Question: The code given below is supposed to plot 2 arcs and then delete an arc.
'''
import numpy as np
from matplotlib import patches
import matplotlib.pyplot as plt
import math
import matplotlib
xcenter=300
ycenter=300
angle=0
k=0
p=[100,155]
theta=[<PHONE>, <PHONE>]
fig=plt.figure()
ax=fig.add_subplot(111, aspect='equal')
plt.axis([0,600,0,600])
ax.grid('on')
plt.ion()
#plt.ion()
S=2
num_ellipse=[]
while k<S:
if k==0:
e=patches.Arc((xcenter, ycenter), p[k], p[k], 0.0, 0, theta[k]*(180/math.pi))
ax.add_patch(e)
num_ellipse.append(e)
plt.show()
elif k!=0 and k<S-1:
e=patches.Arc((xcenter, ycenter), p[k], p[k], 0.0, theta[k-1]*(180/math.pi), theta[k]*(180/math.pi))
ax.add_patch(e)
num_ellipse.append(e)
elif k==S-1:
e=patches.Arc((xcenter, ycenter), p[k], p[k], 0.0, theta[k-1]*(180/math.pi), (2*math.pi/3)*(180/math.pi))
ax.add_patch(e)
num_ellipse.append(e)
k=k+1
print num_ellipse
num_ellipse.remove(num_ellipse[0])
print num_ellipse
ax.add_patch(num_ellipse[0])
plt.show(block="True")
'''
On running it produces the following output:

The problem here is that it is supposed to delete the first arc but it is not doing so. Where am I going wrong?
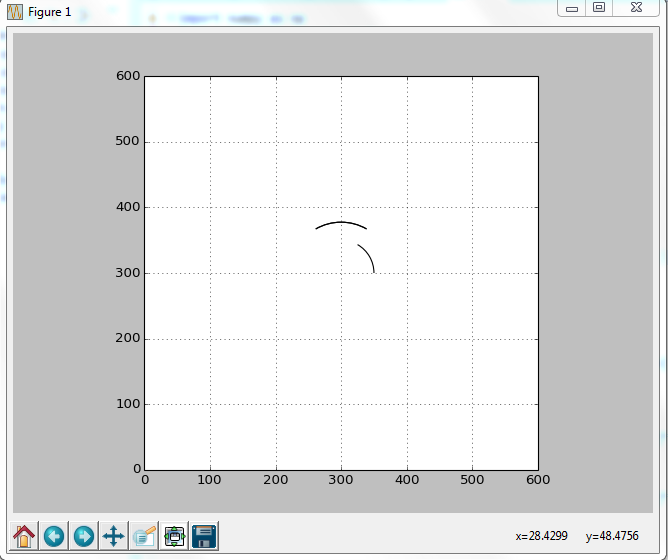
Answer: Removing it from the list, does not remove it from the axis. You need to call '.remove' on the arc object. <URL>
'num_ellipse[0].remove()'
You can check for the patches of the axis by calling
'''
print ax.patches
num_ellipse.remove(num_ellipse[0])
print ax.patches #Still the same.
ax.patches[0].remove()
print ax.patches #now it's gone
'''